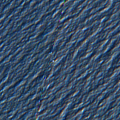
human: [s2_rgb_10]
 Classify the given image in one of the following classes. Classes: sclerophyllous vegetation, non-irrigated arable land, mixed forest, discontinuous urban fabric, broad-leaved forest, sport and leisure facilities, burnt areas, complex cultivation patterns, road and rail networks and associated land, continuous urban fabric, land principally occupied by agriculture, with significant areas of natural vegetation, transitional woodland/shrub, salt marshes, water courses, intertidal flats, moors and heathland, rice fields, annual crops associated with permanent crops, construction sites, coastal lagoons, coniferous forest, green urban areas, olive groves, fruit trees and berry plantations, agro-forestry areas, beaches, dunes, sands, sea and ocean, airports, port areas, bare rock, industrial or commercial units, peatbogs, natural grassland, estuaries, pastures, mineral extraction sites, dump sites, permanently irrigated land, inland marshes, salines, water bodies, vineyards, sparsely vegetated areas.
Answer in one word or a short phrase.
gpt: sea and ocean